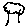
Label: tree